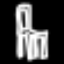
Label: chair